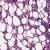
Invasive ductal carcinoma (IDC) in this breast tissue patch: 0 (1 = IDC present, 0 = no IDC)